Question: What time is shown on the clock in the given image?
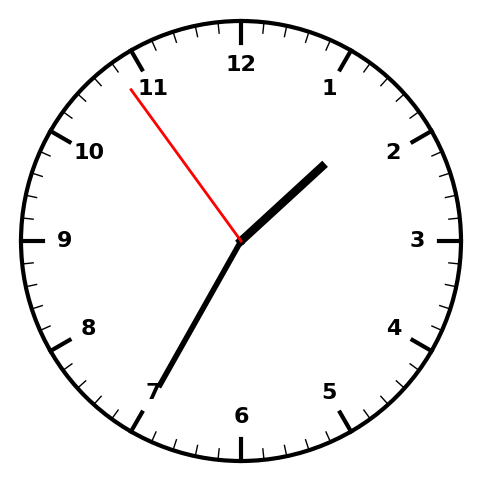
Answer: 01:34:54